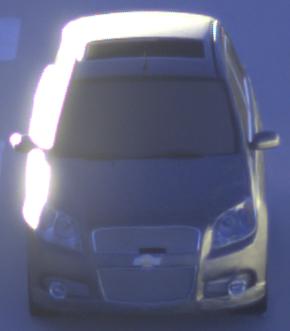
Make: Chevrolet
Model: Aveo 1.2
Detailed model: Aveo
Model produced from: 2008/06
Model produced until: 2011/01
Doors: 3
Color: gray
Road condition: dry road
Daytime: sunrise or sunset
Contrast: high contrast